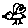
Label: bird